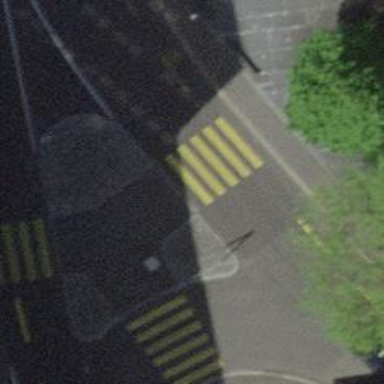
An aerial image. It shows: Uncontrolled zebra crossing.